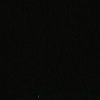
Label: space